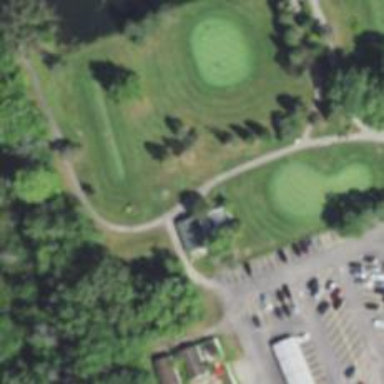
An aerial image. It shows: Pathway for golfing.